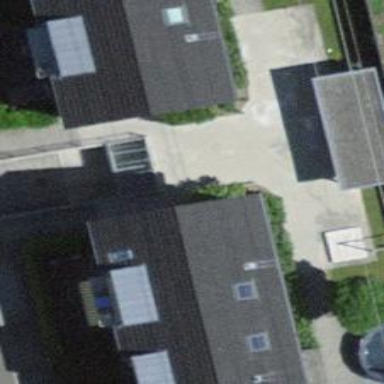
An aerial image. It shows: Parking entrance.